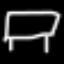
Label: bed